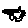
Label: sun